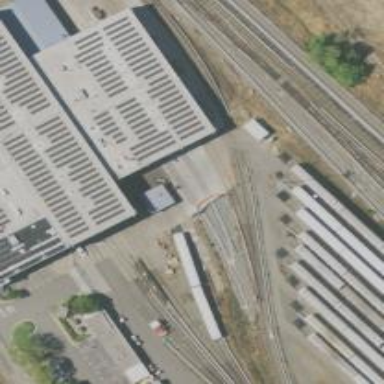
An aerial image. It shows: Electrified rail in service yard.